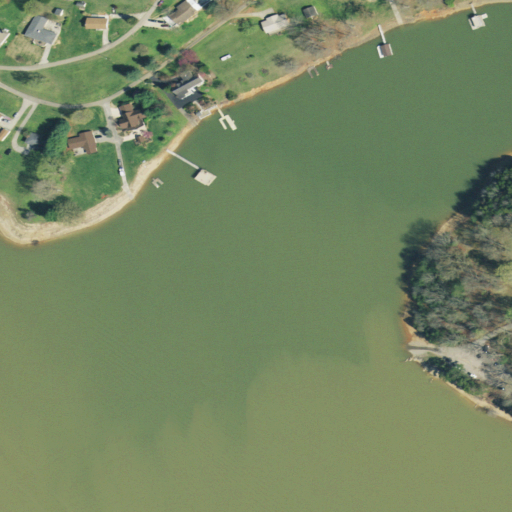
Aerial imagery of valley in Tennessee named Newman Hollow containing open water, barren land, low intensity development, pasture, grassland, open development, medium intensity development, deciduous forest, and evergreen forest